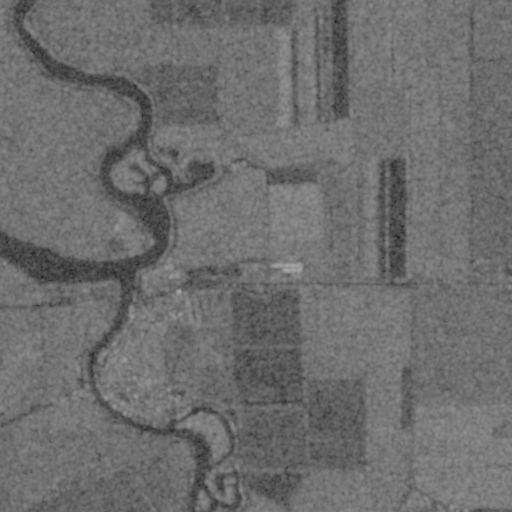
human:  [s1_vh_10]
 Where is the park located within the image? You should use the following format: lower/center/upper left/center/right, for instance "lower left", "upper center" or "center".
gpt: The park is located in the lower left of the image.
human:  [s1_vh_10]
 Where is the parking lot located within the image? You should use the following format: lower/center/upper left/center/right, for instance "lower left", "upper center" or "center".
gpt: The parking lot is located in the center left of the image.
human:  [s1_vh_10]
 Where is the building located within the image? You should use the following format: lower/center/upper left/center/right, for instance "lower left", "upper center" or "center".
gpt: The building is located in the lower left of the image.
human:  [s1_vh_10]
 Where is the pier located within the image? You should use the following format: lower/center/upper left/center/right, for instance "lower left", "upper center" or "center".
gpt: The pier is located in the lower left of the image.
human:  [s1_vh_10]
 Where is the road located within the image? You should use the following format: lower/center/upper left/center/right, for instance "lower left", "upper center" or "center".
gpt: There is no road in the image.

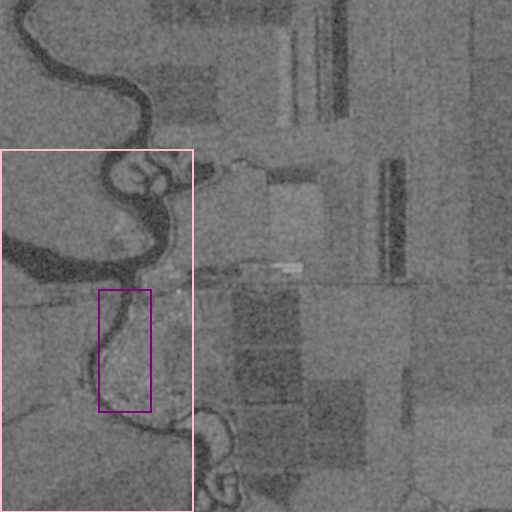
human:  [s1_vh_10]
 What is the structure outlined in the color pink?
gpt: The structure outlined in pink is a crop field.
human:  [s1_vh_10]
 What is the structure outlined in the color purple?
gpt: The structure outlined in purple is a park.
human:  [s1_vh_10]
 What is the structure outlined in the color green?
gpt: There is no green outline.